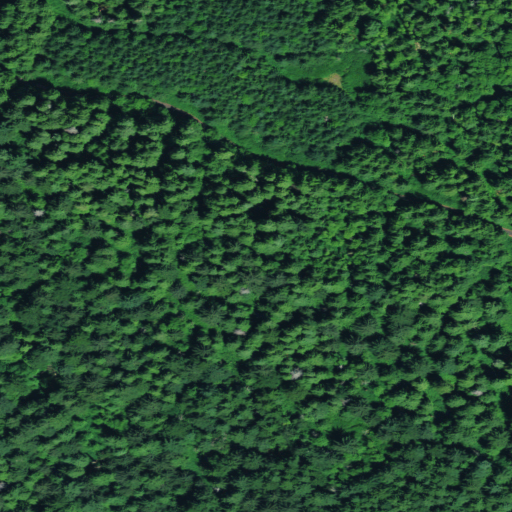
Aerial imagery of ridge(s) in Oregon named Cape Ridge containing evergreen forest, mixed forest, and open development